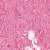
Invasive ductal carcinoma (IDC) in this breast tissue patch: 0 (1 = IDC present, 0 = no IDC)